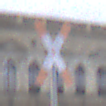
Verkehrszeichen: Andreaskreuz
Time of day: MorningAfternoon
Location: Outdoor (Urban)
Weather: PartlyCloudy
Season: NotSpecified
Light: Natural